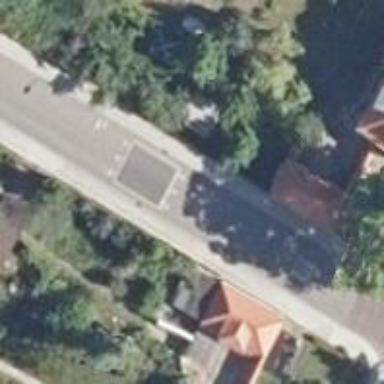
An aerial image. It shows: Table-style traffic calming feature.